Question: I am working on a dataset, in which there are IMDB ratings corresponding to each episode. I am wondering, why is there an error bar on my 'sns.barplot'?
There shouldn't be any, because the number is a single number and it's not an aggregation of any series of numbers.
: I know that I can remove the error bar with 'ci=None' parameter. Still, the main bar doesn't end at the determined point.
### In:
'''
pop_eps10 = frnds[['Episode_Title','Stars']].sort_values('Stars', ascending=False).head(10).reset_index(drop=True)
pop_eps10
'''
### Out:

### In:
'''
plt.figure(figsize=(10,5))
sns.barplot(y=pop_eps10.Episode_Title, x=pop_eps10.Stars, palette='Blues_d')
plt.title('Top 10 High-rated Episodes', fontsize=15)
plt.xlabel('IMDB Stars', fontsize=13)
plt.ylabel('Episode', fontsize=13)
plt.xticks(fontsize=12)
plt.yticks(fontsize=12)
plt.xlim(9, 10)
'''
### Out:
<URL>
<URL>
After setting 'ci=None':
<URL>
<URL>
As you see, although there is no error bar, still the first bar is not ended at 9.7 (according to the table above).
Any opinion?
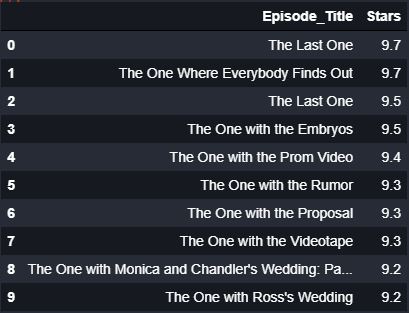
Answer: Because you have two rows of 'The Last One', each with value 9.7 and 9.5. Bar plot will take their average, which is 9.6.